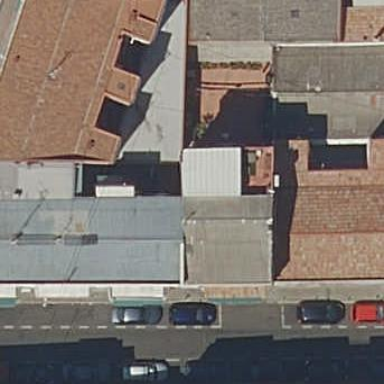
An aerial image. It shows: View of apartment building.